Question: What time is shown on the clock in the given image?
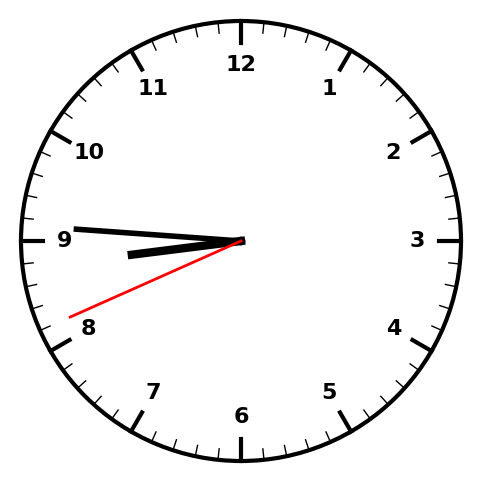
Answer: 08:45:41